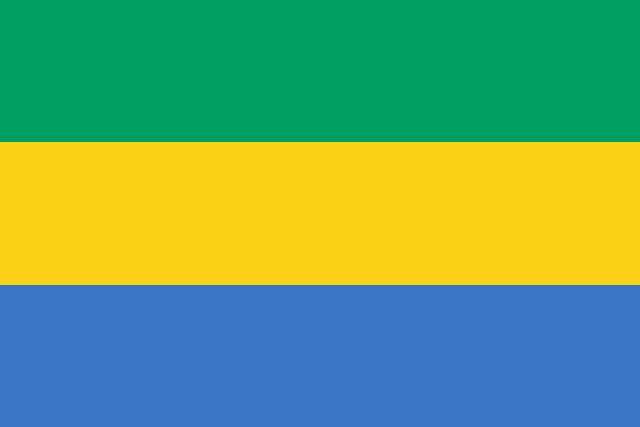
Country: Gabon
Country code: ga